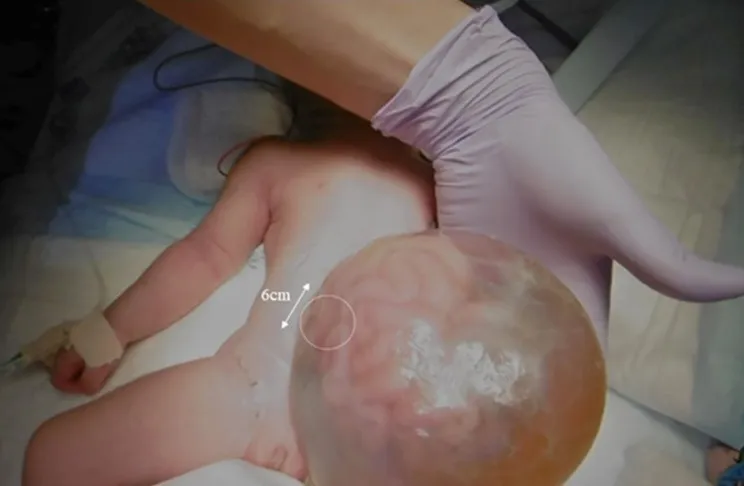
Giant omphalocele (GO) findings immediately after birth. A female neonate was born at 38 weeks estimated gestational age with a birthweight of 3047 g. She had a GO with a fascial defect measuring 6 x 6 cm, and no abnormalities were found other than the GO.
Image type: medical_photograph (other_medical_photograph)